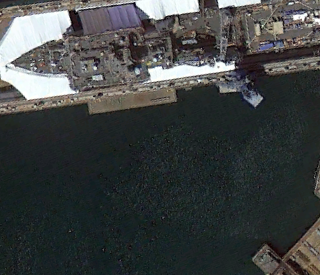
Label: combat